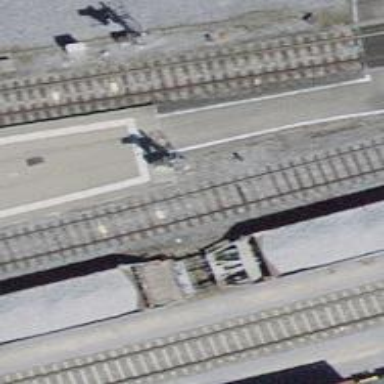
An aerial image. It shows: Railway signal.